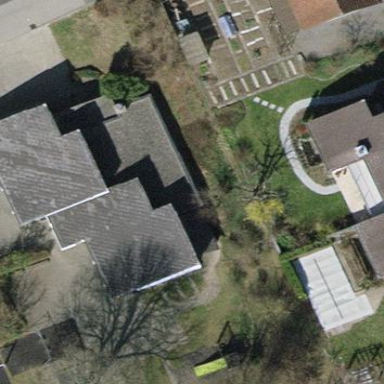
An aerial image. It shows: Kindergarten building.